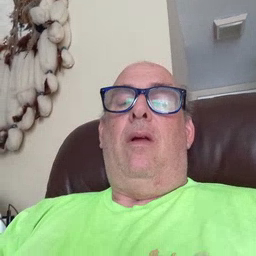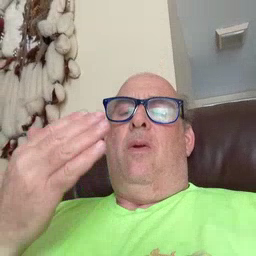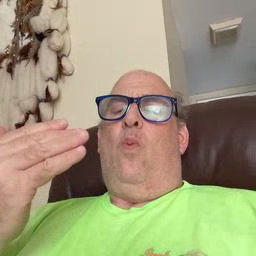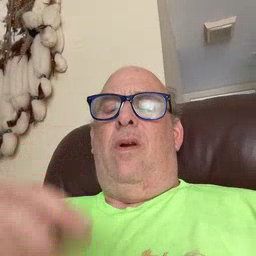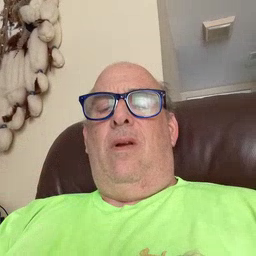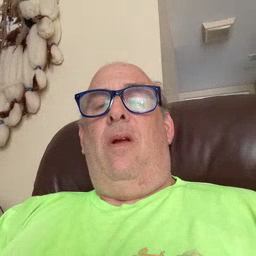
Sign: wait